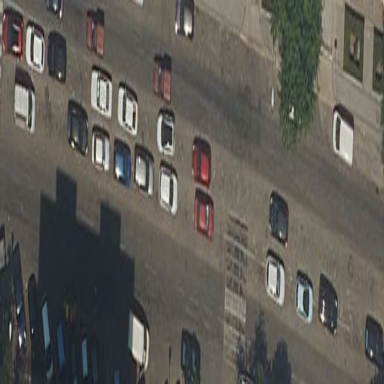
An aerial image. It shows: Parking area with surface.